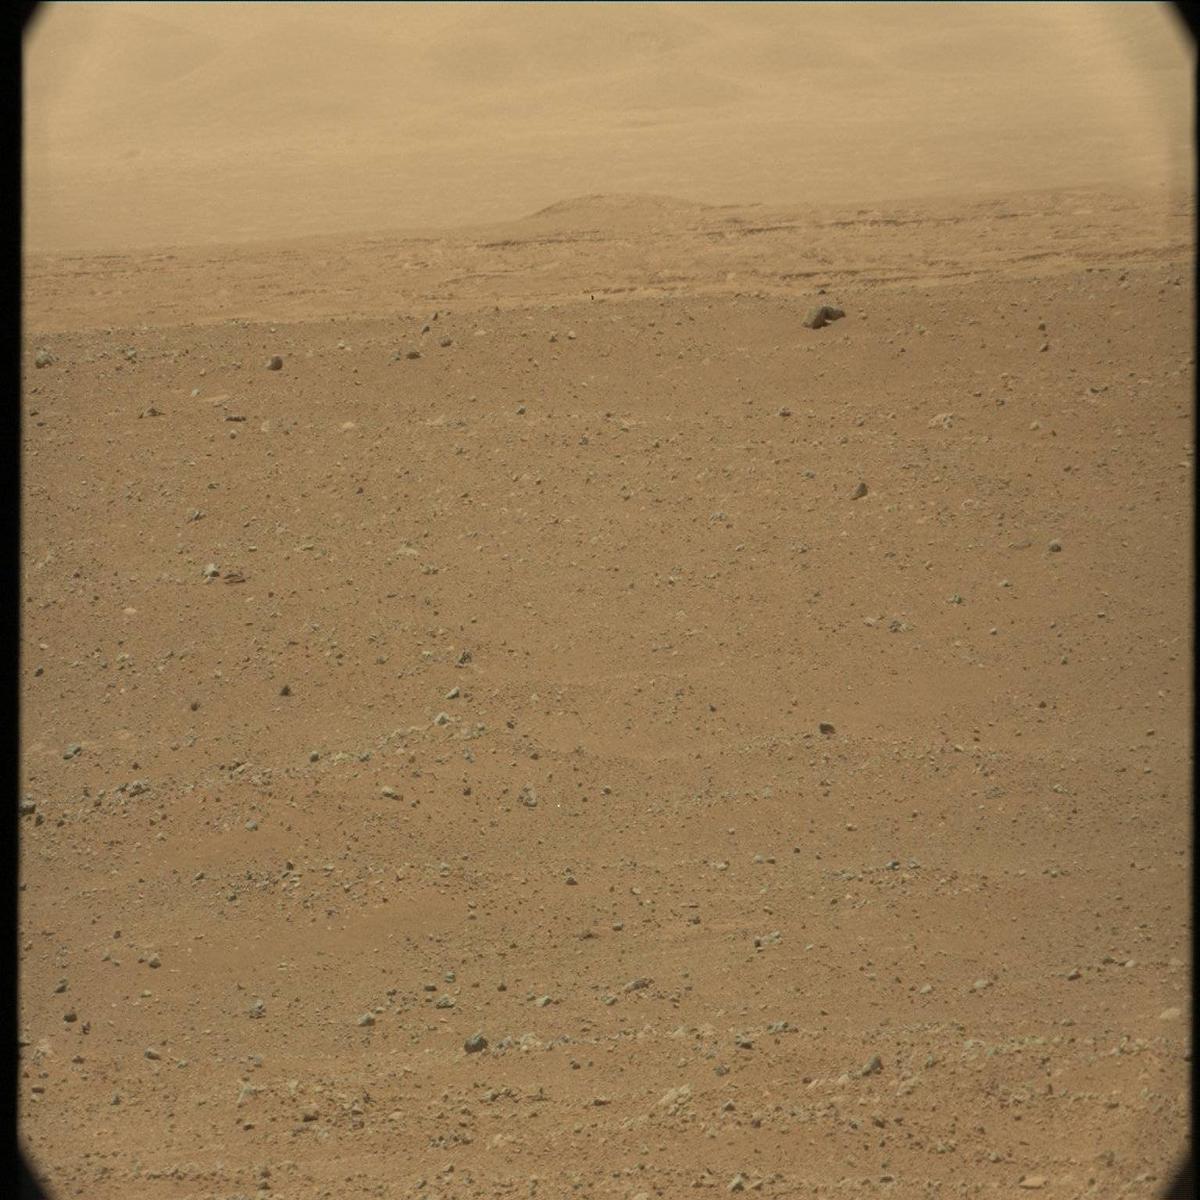
Terrain classes present: Bedrock, Ridge, Rock, Sand / Soil